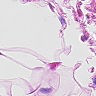
Metastatic tissue present: no